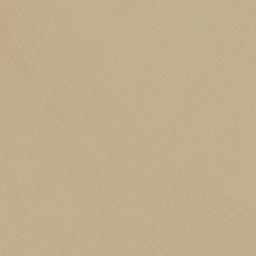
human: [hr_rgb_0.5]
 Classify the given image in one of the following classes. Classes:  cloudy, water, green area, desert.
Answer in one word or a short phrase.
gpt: desert